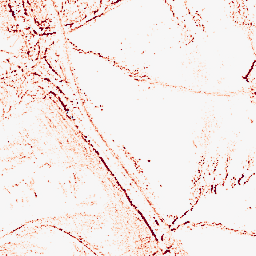
Category: morphological
Decomposition family: morphological_square
Decomposition parameters: operation: opening
size: 3
Upsampling method: bspline
Upsampling parameters: scale: 2
Upsampling scale: 2